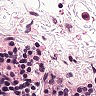
Metastatic tissue present: no